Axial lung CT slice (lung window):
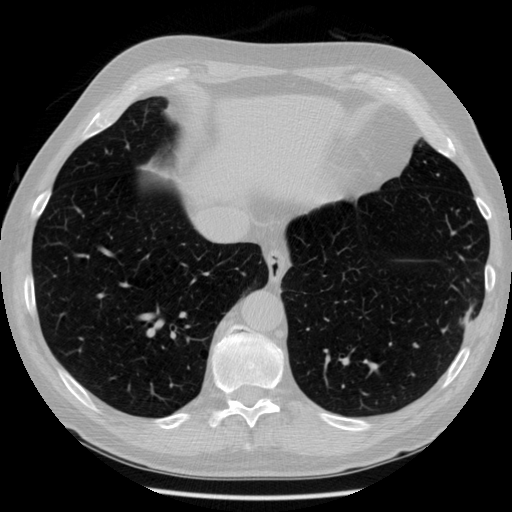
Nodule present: no